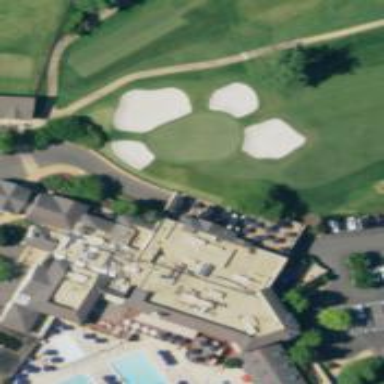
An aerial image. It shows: Golf hole.